Question: I am currently using python (in pydev) with scapy in order to send an HTTP get request to google. When I try to construct the packet however and then print the details in the console I get these funny characters:

Could any kind man tell me what these are and how to fix them?
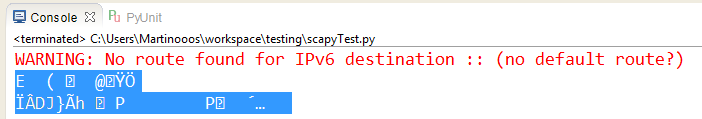
Answer: Found the solution myself.
You cannot print when using scapy instead you have to use the command .show() which correctly prints the packets.
Thanks